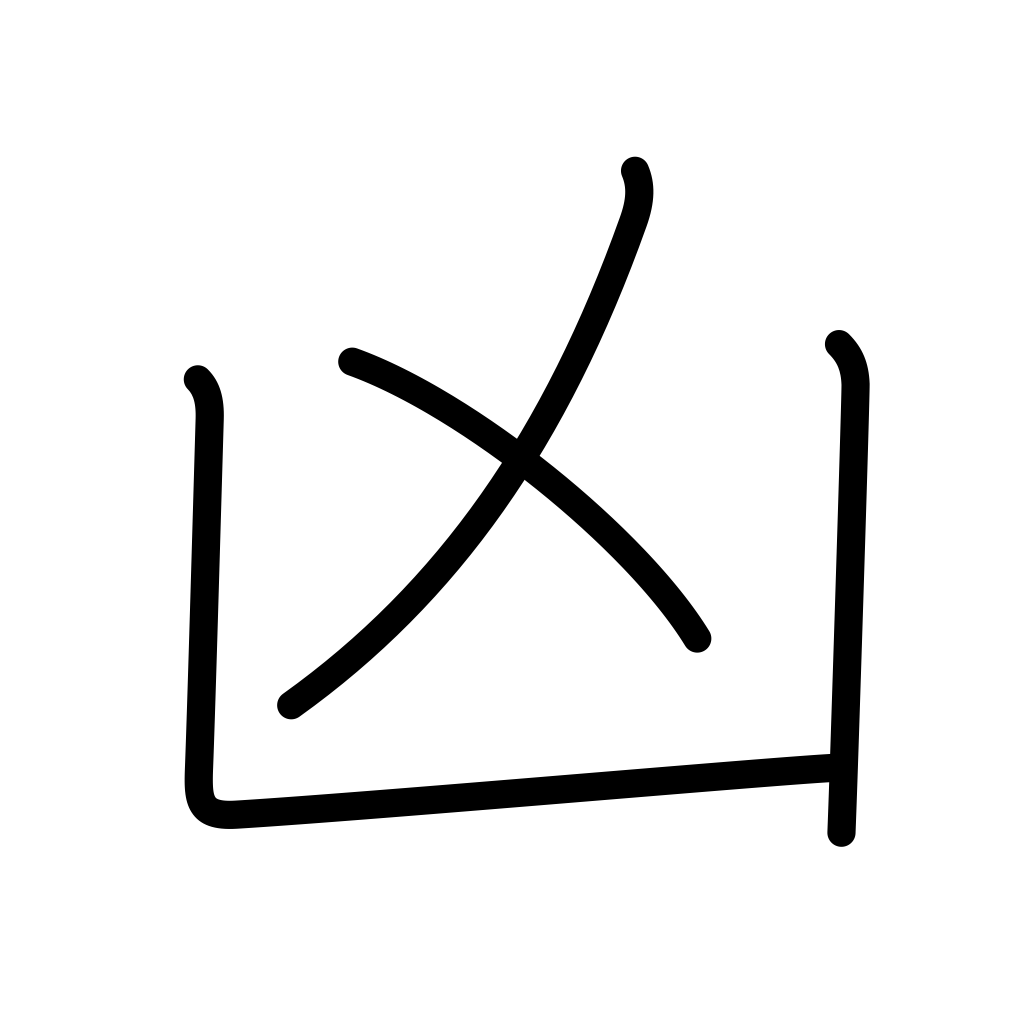
Meaning: villain, evil, bad luck, disaster